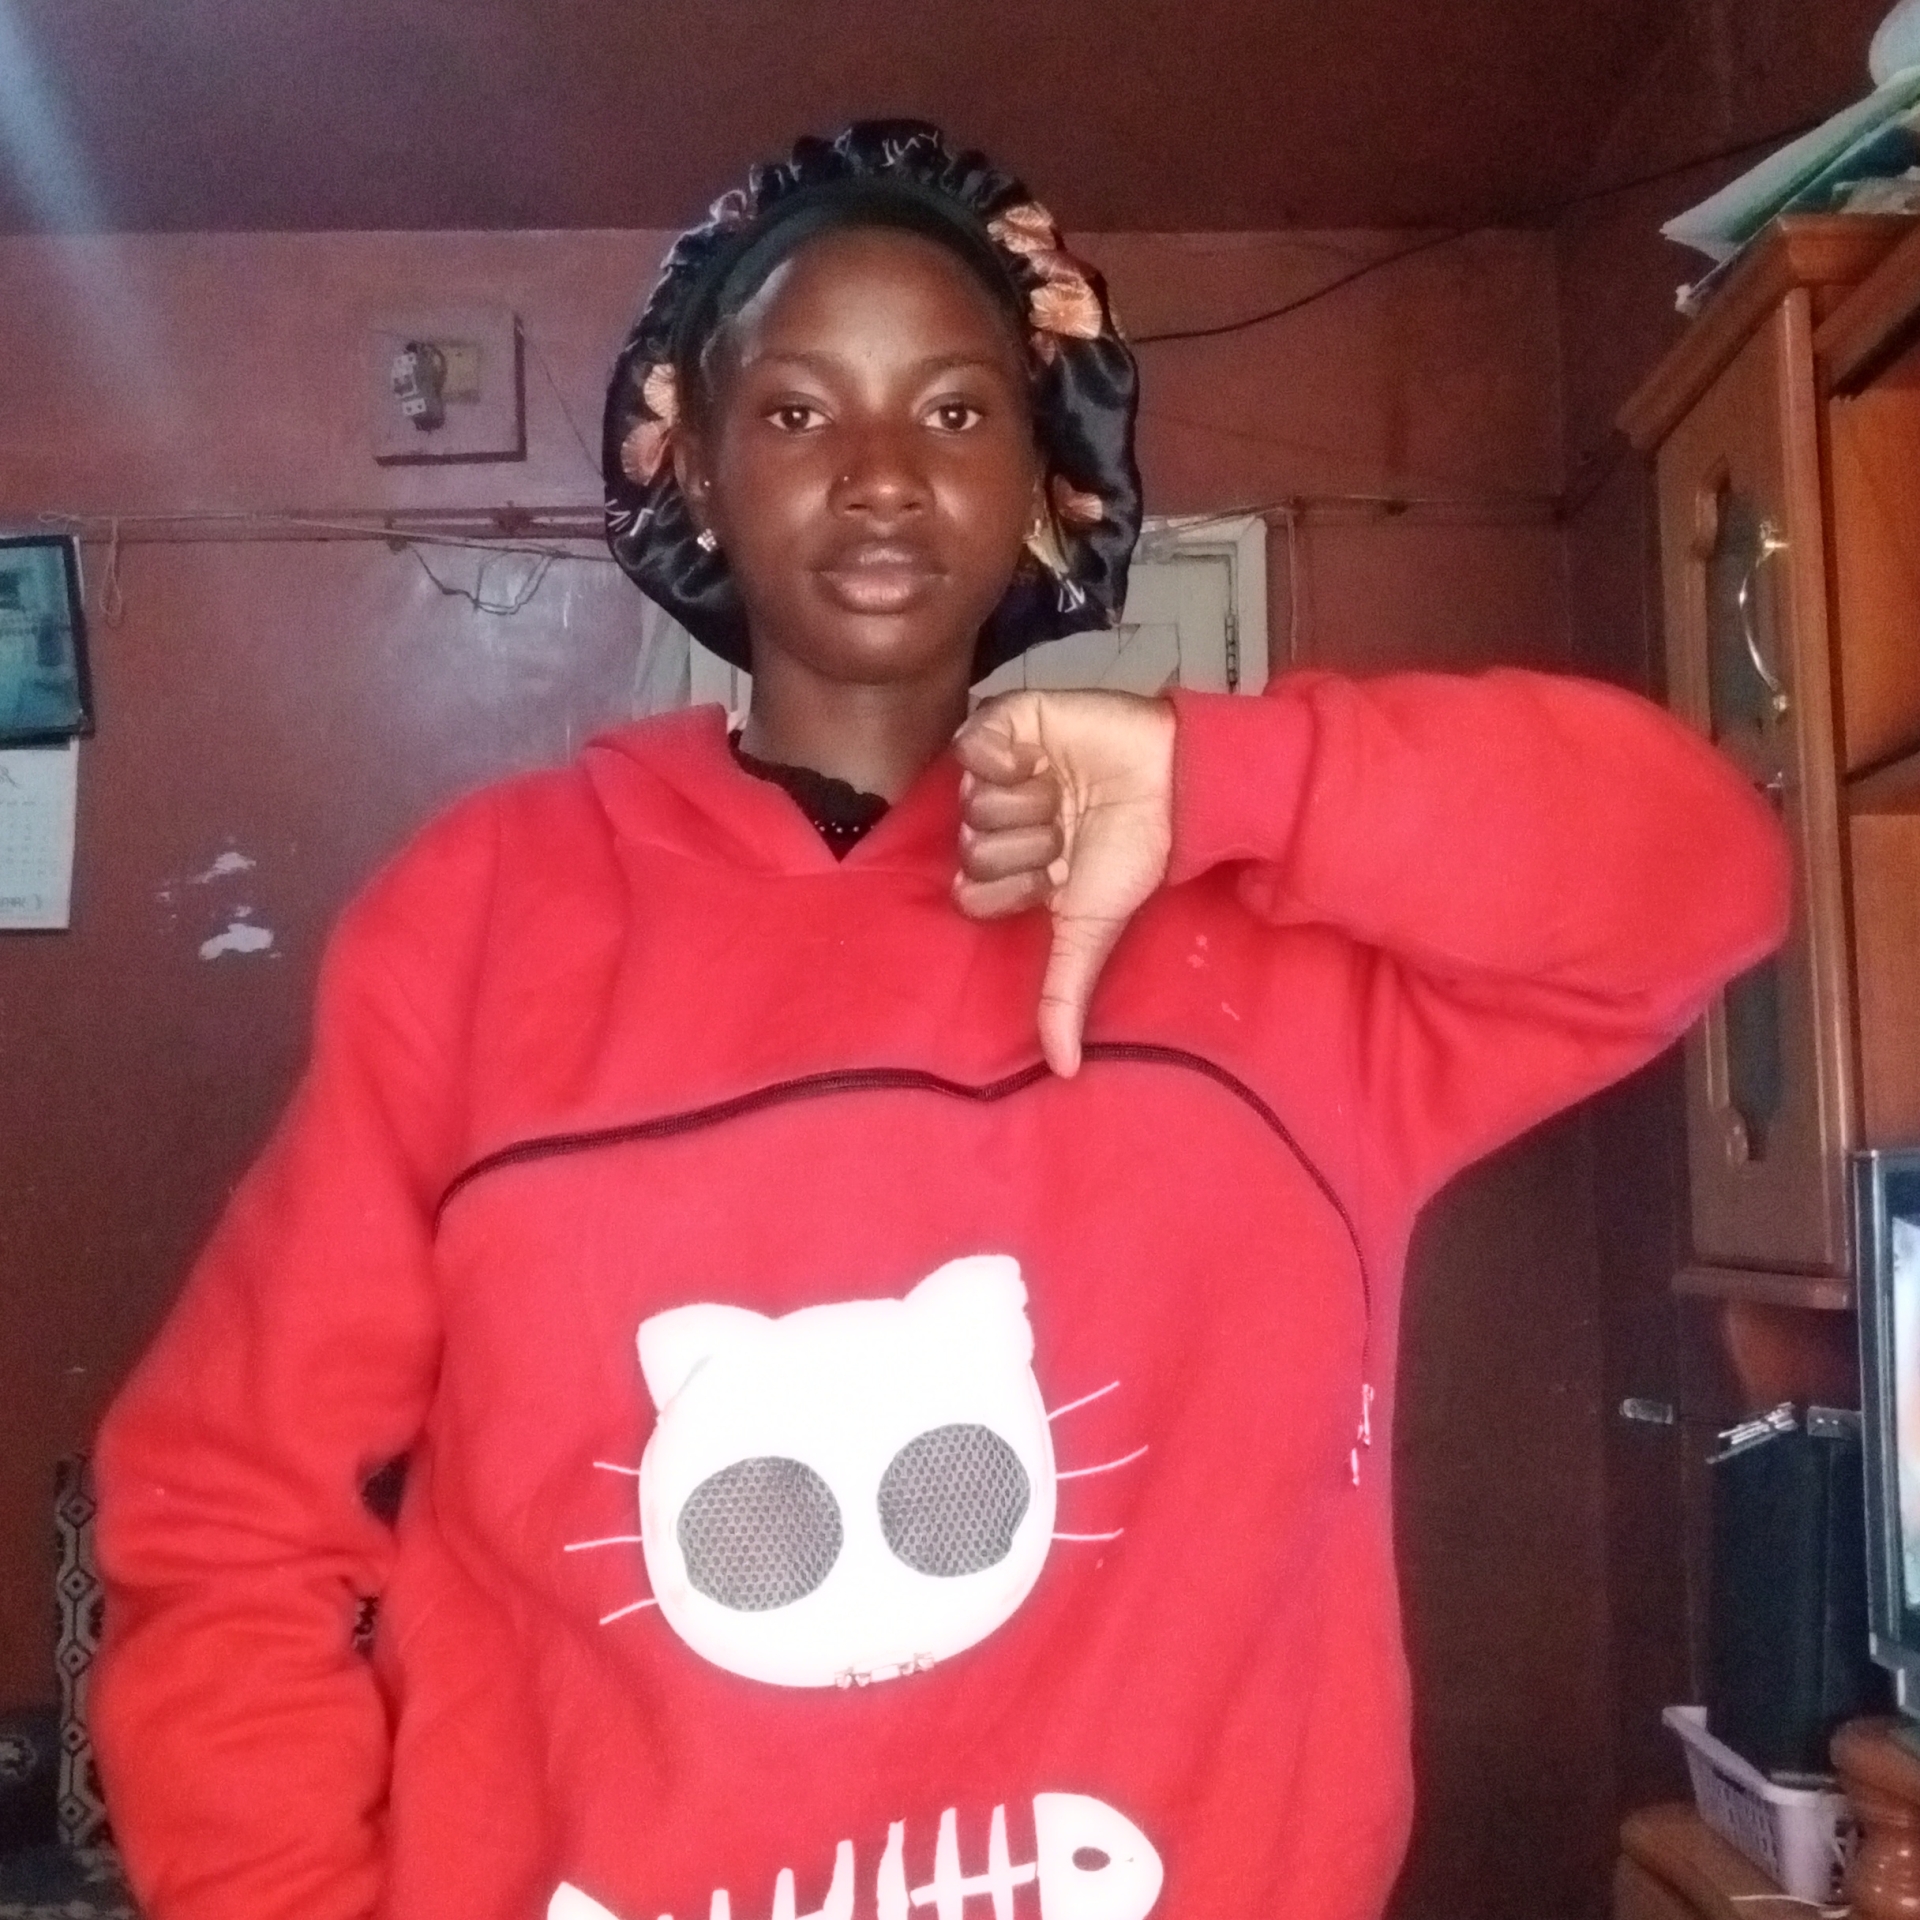
Label: noise